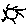
Label: sun